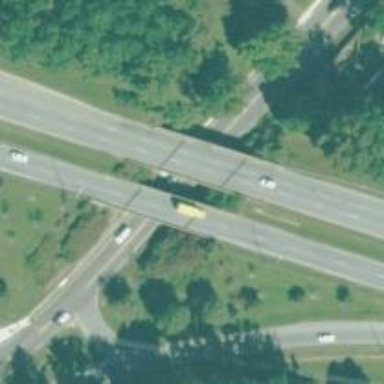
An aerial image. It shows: Primary highway expressway with bridge.